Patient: sex F, age 41
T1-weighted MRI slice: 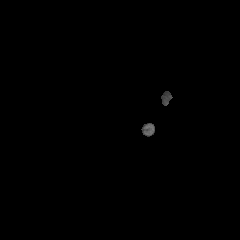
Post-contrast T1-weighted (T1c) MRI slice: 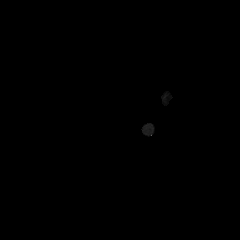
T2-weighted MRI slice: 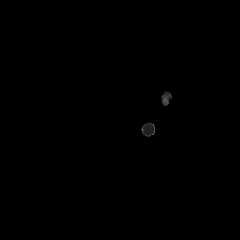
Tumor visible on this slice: no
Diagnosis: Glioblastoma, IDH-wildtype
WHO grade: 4